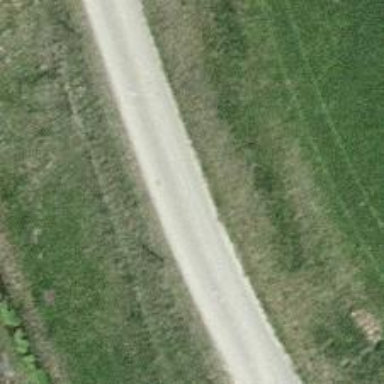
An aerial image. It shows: Well-maintained track road with grade 1 tracktype.